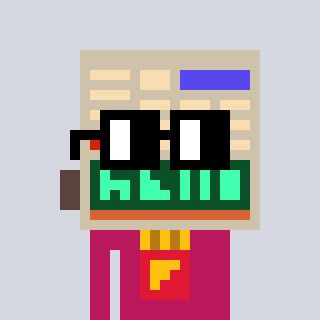
a pixel art character with square black glasses, a calculator-shaped head and a darkpink-colored body on a cool background